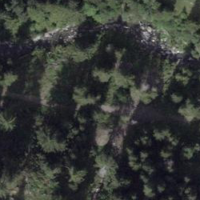
EUNIS habitat code: 43
Species observed at this site:
Tussilago farfara